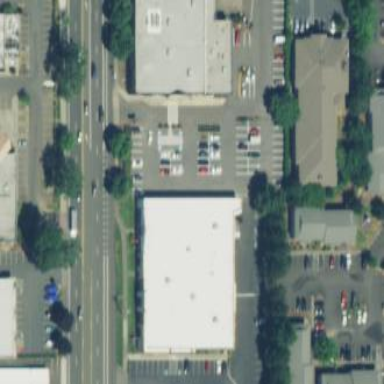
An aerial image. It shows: Retail area.